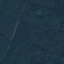
Land use / land cover class: Forest